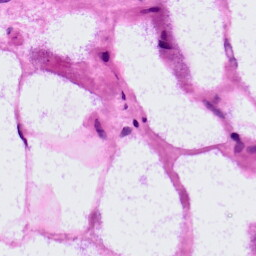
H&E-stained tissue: LymphNode